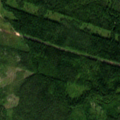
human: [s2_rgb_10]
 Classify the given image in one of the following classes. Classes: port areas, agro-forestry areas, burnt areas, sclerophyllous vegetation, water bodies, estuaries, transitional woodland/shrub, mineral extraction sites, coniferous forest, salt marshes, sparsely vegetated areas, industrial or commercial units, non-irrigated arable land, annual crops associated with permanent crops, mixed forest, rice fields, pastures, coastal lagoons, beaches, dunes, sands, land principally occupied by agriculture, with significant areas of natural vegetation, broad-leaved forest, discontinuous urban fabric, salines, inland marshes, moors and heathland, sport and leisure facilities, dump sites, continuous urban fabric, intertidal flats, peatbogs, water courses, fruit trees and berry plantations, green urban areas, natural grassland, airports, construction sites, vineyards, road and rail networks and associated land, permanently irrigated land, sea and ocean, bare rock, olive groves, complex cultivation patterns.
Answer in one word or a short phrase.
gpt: coniferous forest, mixed forest, transitional woodland/shrub